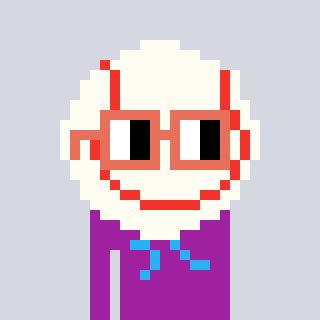
a pixel art character with square orange glasses, a baseball ball-shaped head and a magenta-colored body on a cool background